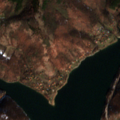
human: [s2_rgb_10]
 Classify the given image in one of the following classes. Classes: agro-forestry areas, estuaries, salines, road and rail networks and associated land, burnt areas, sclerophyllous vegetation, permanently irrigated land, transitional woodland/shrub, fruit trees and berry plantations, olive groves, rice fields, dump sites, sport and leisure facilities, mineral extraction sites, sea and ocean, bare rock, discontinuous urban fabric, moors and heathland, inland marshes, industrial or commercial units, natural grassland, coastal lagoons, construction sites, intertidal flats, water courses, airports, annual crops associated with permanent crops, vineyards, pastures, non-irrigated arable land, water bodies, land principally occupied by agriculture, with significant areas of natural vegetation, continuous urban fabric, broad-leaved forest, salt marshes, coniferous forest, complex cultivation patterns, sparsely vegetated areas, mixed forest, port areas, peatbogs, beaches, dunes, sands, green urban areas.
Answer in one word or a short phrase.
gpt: pastures, land principally occupied by agriculture, with significant areas of natural vegetation, broad-leaved forest, mixed forest, transitional woodland/shrub, water bodies